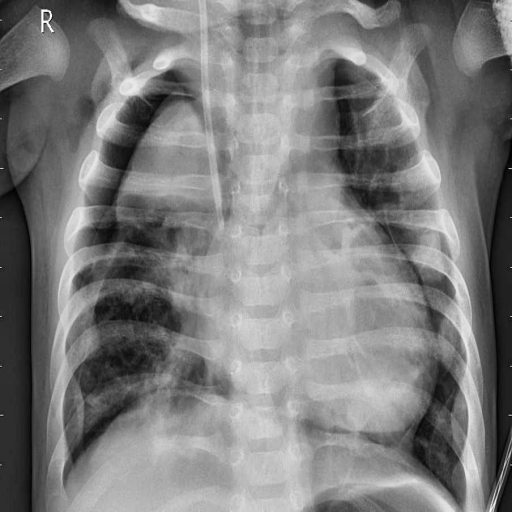
Finding: PNEUMONIA